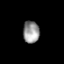
Tissue: prostate
Cell type: Epithelial cells
Senescence score: 0.6839
Nuclear area (px): 353
Mean DAPI intensity: 149.731